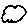
Label: cloud